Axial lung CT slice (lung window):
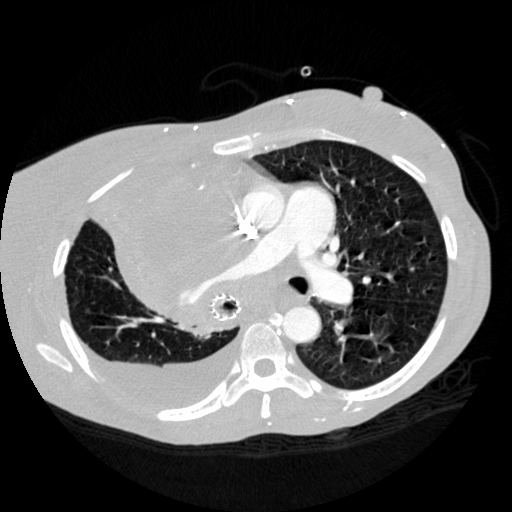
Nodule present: no